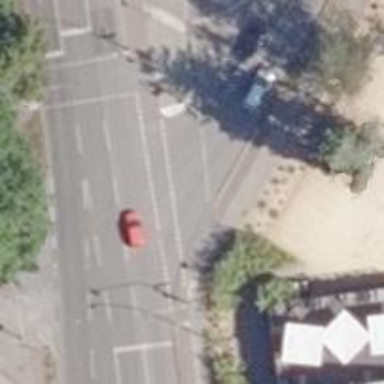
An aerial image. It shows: Road crossing with traffic signals.